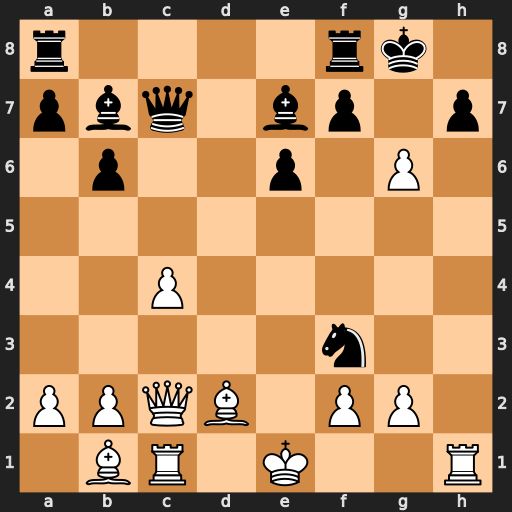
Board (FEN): r4rk1/pbq1bp1p/1p2p1P1/8/2P5/5n2/PPQB1PP1/1BR1K2R
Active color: w
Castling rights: K
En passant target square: -
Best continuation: gxf3 fxg6 Rxh7